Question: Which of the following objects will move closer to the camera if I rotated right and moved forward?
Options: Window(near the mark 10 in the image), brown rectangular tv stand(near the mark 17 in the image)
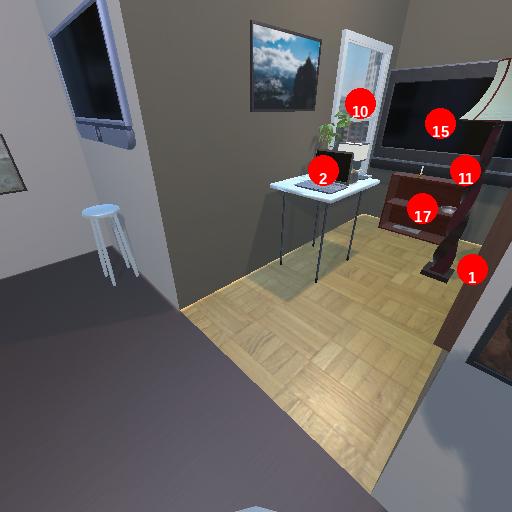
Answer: Window(near the mark 10 in the image)